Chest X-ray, PA view. Patient: 22 years old, sex F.
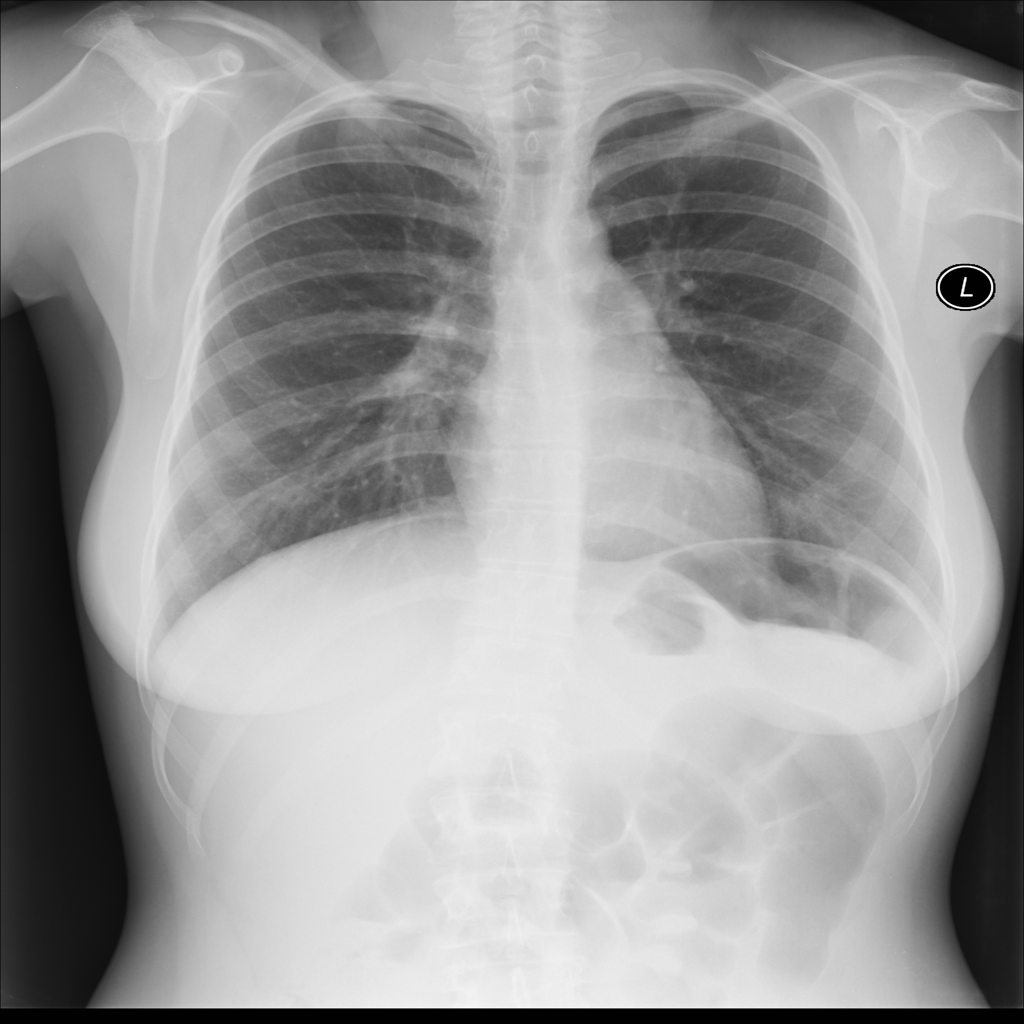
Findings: No Finding